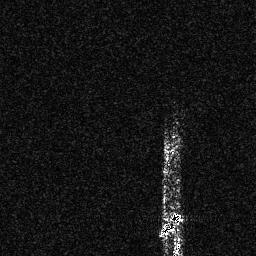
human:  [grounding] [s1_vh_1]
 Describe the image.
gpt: In the satellite image, there is  <ref>1 medium ship </ref> <box>[[61, 81, 71, 92, 0]]</box> located at bottom.